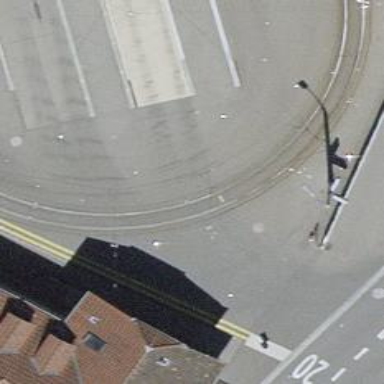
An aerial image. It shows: Tram level crossing on the railway.